Question: I want to use OpenGL to draw on top of a webcam stream. I'm using an 'SDL_Surface' named 'screen_surface_' containing webcam data, that I'm rendering to the screen using (1):
'''
SDL_UpdateTexture(screen_texture_, NULL, screen_surface_->pixels, screen_surface_->pitch);
SDL_RenderClear(renderer_);
SDL_RenderCopy(renderer_, screen_texture_, NULL, NULL);
'''
Then I try to draw some geometry on top:
'''
glLoadIdentity();
glColor3f(1.0, 0.0, 1.0);
glBegin( GL_QUADS );
glVertex3f( 10.0f, 50.0f, 0.0f ); /* Top Left */
glVertex3f( 50.0f, 50.0f, 0.0f ); /* Top Right */
glVertex3f( 50.0f, 10.0f, 0.0f ); /* Bottom Right */
glVertex3f( 10.0f, 10.0f, 0.0f ); /* Bottom Left */
glEnd( );
glColor3f(1.0, 1.0, 1.0); //<- I need this to make sure the webcam stream isn't pink?
SDL_RenderPresent(renderer_);
'''
I have OpenGL using (excerpt):
'''
glDisable(GL_LIGHTING);
glDisable(GL_TEXTURE_2D);
glClearColor( 0.0f, 0.0f, 0.0f, 0.0f );
glViewport( 0, 0, res_width_, res_height_ );
glClear( GL_COLOR_BUFFER_BIT );
glMatrixMode( GL_PROJECTION );
glLoadIdentity();
glOrtho(0.0f, res_width_, res_height_, 0.0f, -1.0f, 1.0f);
'''
: If I don't reset the 'glColor' to white the whole webcam stream is colored pink. I find this odd, because I thought that 'SDl_RenderCopy' had already rendered that texture the first call to 'glColor'. So how does 'SDL_RenderCopy' actually work?
: I get a neat 40x40 square in the top left of the screen on top of my webcam feed (good!). However, in stead of pink, it is a kind of flickering dark purple color; seemingly dependent on the camera feed in the background. Could you please tell me what I'm overlooking?
### Edit:
As per @rodrigo's comment, these are some images with the color set to R, G, B and white, respectively:
<URL>
<URL>
<URL>
<URL>
Looking at these, it seems that the underlying texture has some effect on the color. Could it be that OpenGL is still applying (some part of) the texture to the quad?
### Edit:
I suspect now that the geometry is drawn using the render texture as a texture, even though I've called 'glDisable(GL_TEXTURE_2D)'. Looking at the "White Square" screenshot (below), you can see that the white quad is the same color as the . I guess that the quad has no texture coordinates, so only the bottom-right texel is used. Knowing this, better question: .

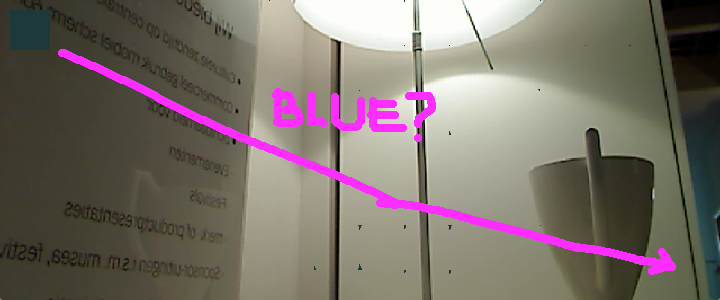
Answer: I have fixed the problem by simply adding
'''
glcontext_ = SDL_GL_CreateContext(window_);
'''
to the 'SDL_Init' code. I think all my calls to openGL functions (like 'glDisable(GL_TEXTURE_2D)' were applied to the wrong context. Explicitly creating a context from SDL sets the right context to be active, I'm guessing.
: when using geometry after using 'SDL_RenderCopy'; I had to make sure to reset
'''
glPixelStorei(GL_UNPACK_ROW_LENGTH, 0);
'''
before calling 'glTexImage2d', because it uses
> GL_UNPACK_ROW_LENGTH if it is greater than 0, the width argument to the pixel routine otherwise
(from the <URL>